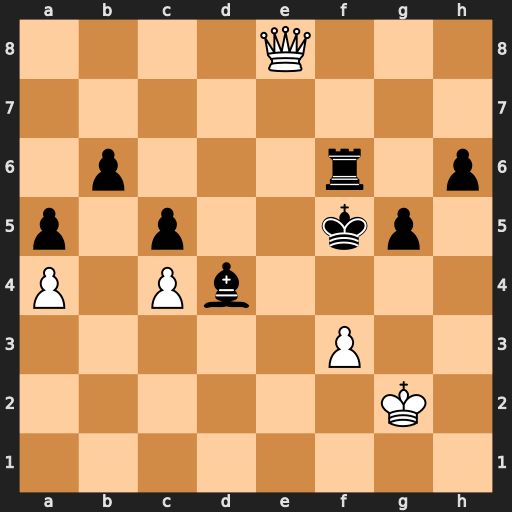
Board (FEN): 4Q3/8/1p3r1p/p1p2kp1/P1Pb4/5P2/6K1/8
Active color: w
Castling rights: -
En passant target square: -
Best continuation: Qe4#